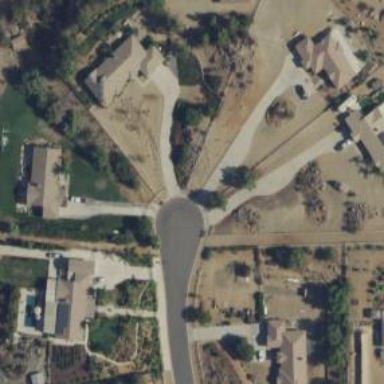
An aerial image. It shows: Turning circle on the road.